Question: I am new to android, currently. I have created simple EditTexts and search bar type EditText .. But now I am stuck at creating attached EditTexts like in the following snapshot.

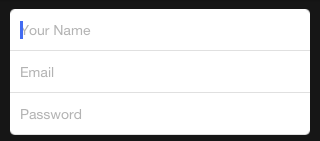
Answer: You could use parent LinearLayout view and make it roundtable using shapes (like the other answer). Then just put any number of EditText views and use separator view between them.
'''
<?xml version="1.0" encoding="utf-8"?>
<shape xmlns:android="http://schemas.android.com/apk/res/android" android:shape="rectangle" >
<solid android:color="#ffffff" />
<stroke android:width="1dip" android:color="#000000"/>
<corners android:radius="3dp" />
</shape>
'''
using the following xml code to create a new drawable and set it as background to your LinearLayout that contains EditViews.